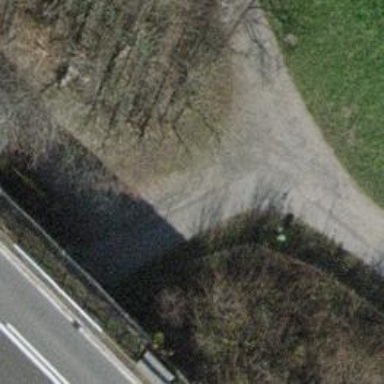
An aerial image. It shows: Well-maintained track road of grade 1.